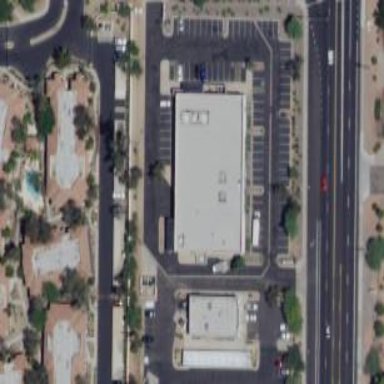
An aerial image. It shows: Retail area.